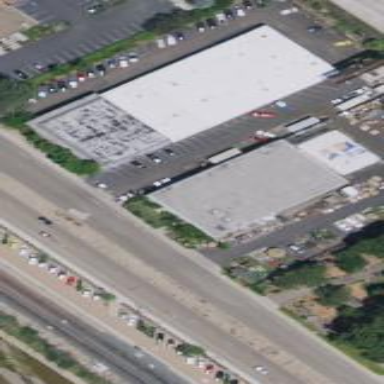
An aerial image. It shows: Industrial building.